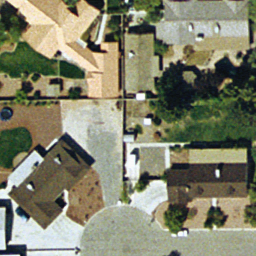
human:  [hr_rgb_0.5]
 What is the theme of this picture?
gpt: medium residential